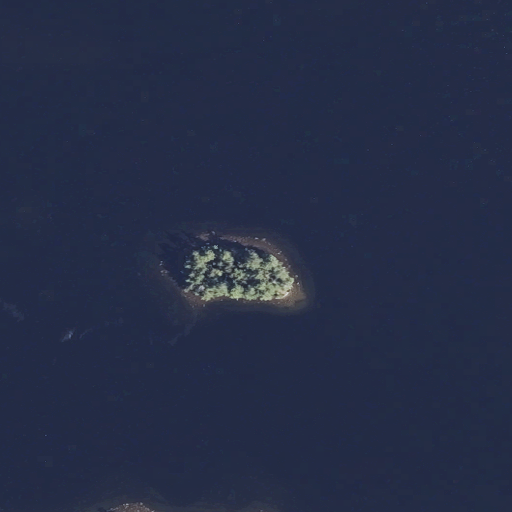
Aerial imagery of island in Maine named Johns Island containing open water, grassland, and evergreen forest